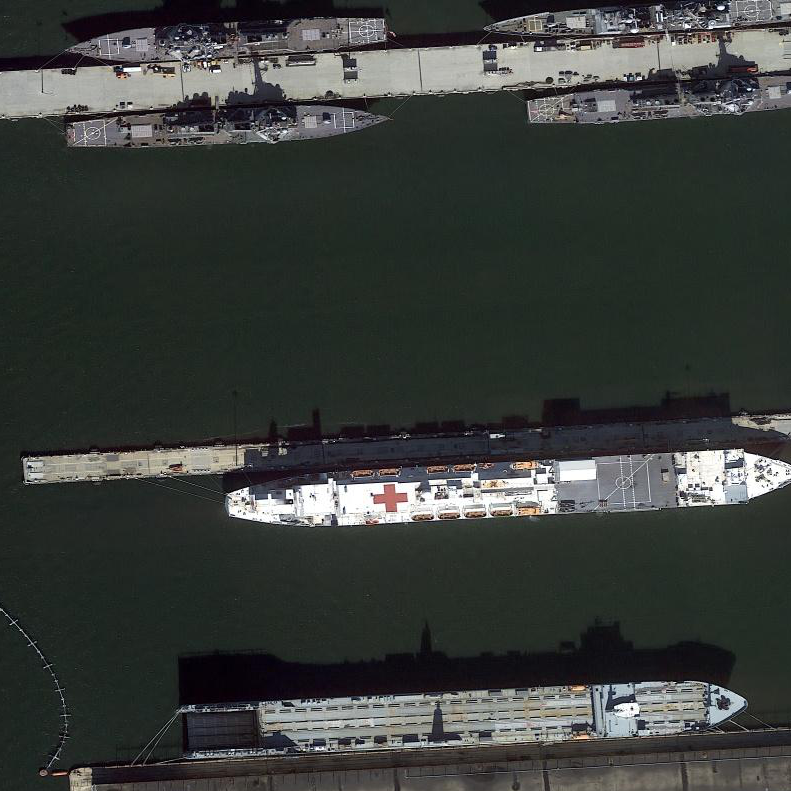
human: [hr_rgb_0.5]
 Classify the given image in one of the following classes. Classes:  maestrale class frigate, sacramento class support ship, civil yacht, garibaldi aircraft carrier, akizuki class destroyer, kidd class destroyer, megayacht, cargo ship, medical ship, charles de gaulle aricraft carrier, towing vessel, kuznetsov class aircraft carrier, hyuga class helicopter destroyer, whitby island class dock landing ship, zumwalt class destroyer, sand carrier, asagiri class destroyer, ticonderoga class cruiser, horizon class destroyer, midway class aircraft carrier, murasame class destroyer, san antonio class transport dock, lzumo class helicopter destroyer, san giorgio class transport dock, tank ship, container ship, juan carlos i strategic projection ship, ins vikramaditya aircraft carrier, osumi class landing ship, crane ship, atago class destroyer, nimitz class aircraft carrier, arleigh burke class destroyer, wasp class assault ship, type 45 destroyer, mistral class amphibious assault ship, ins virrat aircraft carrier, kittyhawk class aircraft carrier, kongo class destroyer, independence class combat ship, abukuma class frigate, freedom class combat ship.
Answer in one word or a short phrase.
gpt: Medical ship